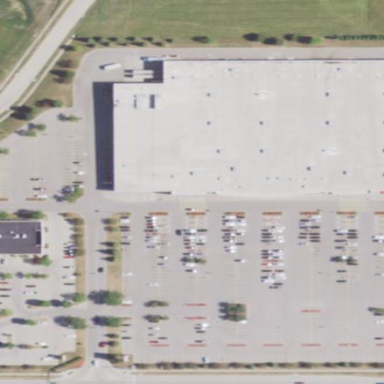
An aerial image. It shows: Department store building.